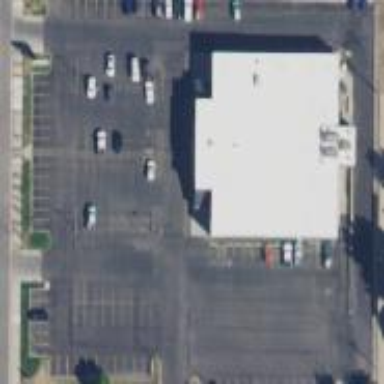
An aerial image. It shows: Building that houses supermarket.